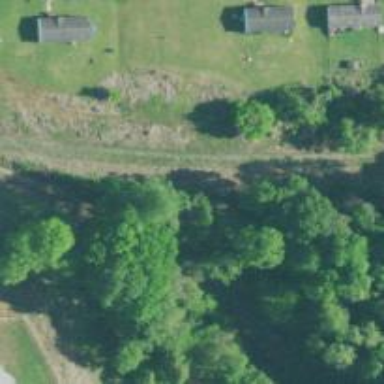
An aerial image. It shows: Disused railway.